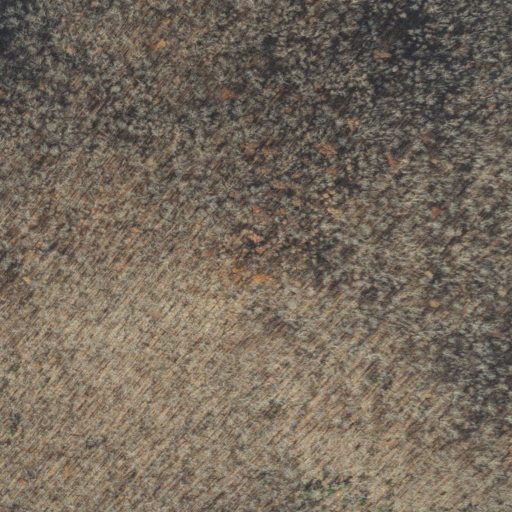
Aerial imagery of ridge(s) in Arkansas named George Ridge containing only deciduous forest